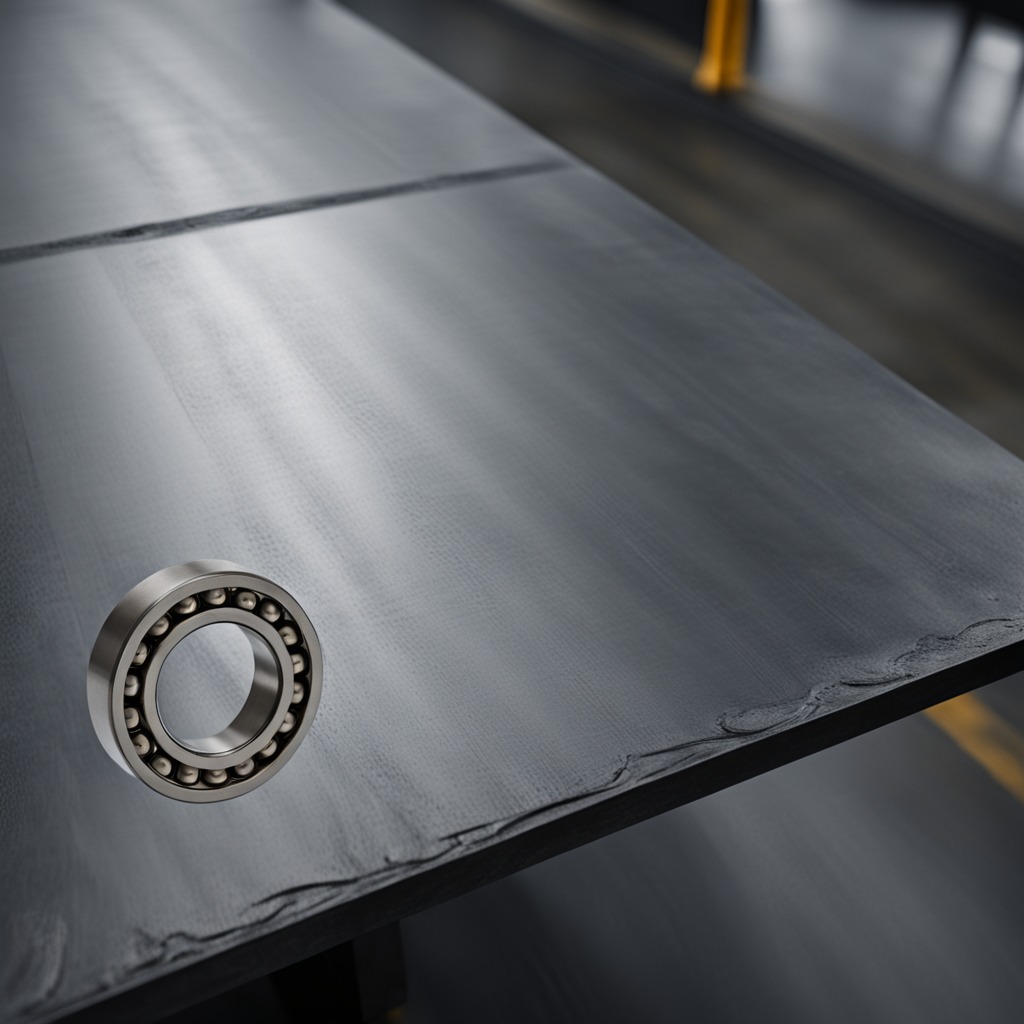
A metal ball bearing is lying on the cold steel table in a mining workshop.